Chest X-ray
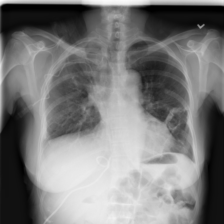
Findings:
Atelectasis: negative
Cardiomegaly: negative
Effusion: positive
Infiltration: negative
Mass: negative
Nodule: negative
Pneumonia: negative
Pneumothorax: negative
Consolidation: negative
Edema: negative
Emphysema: negative
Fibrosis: negative
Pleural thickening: positive
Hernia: negative